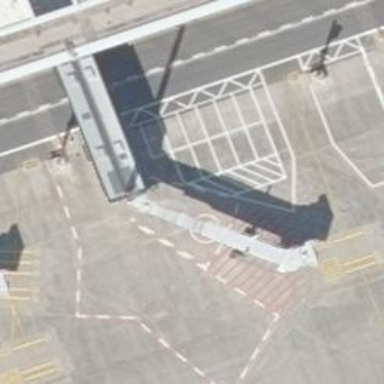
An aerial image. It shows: Airport gate.